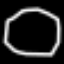
Label: octagon